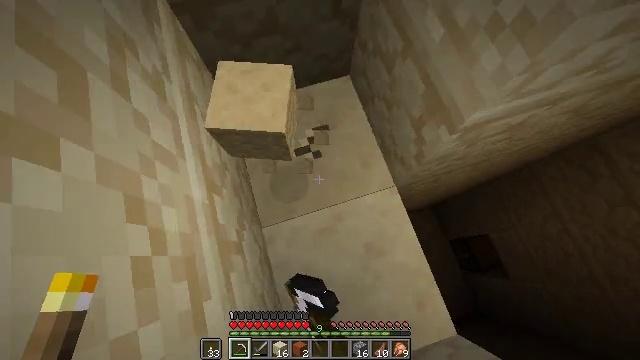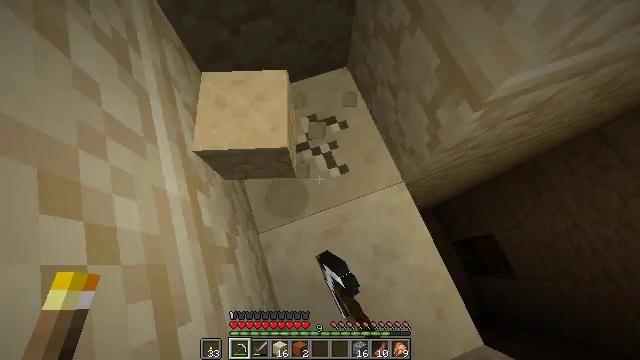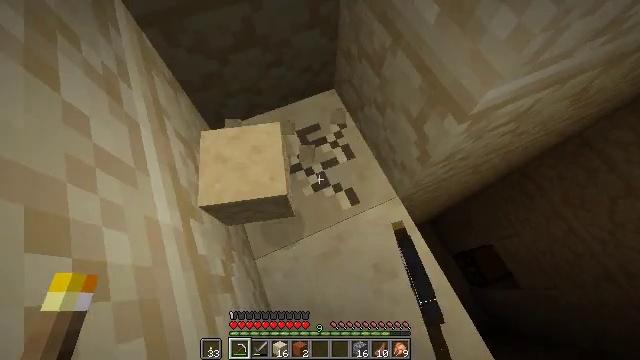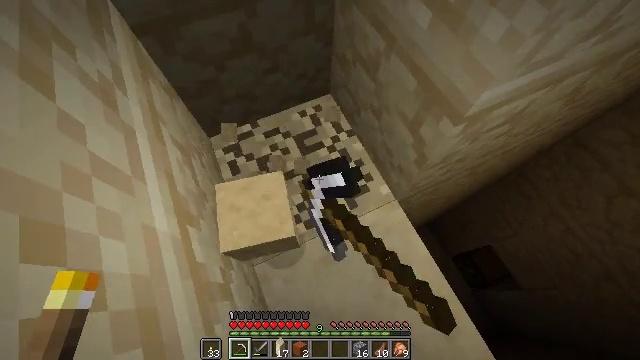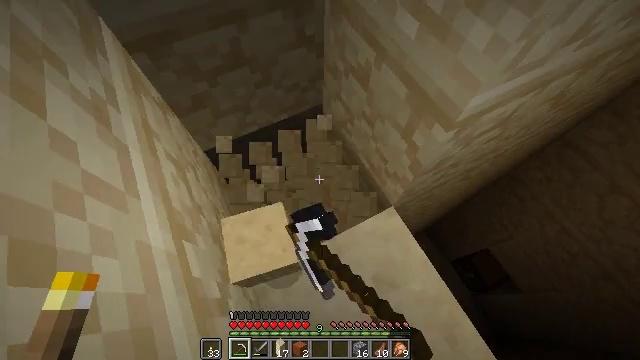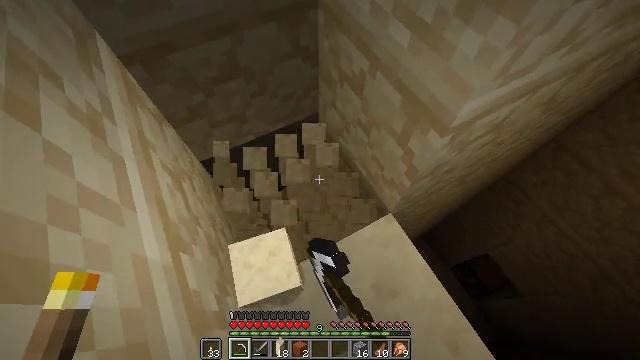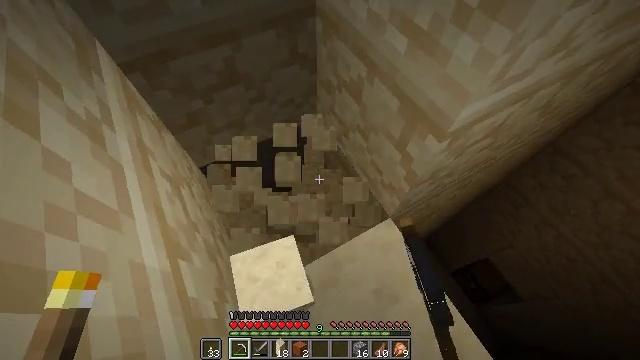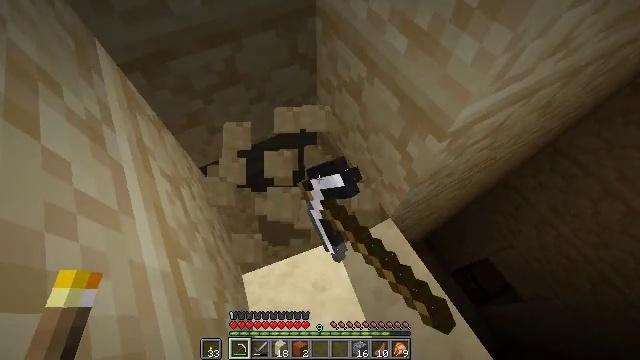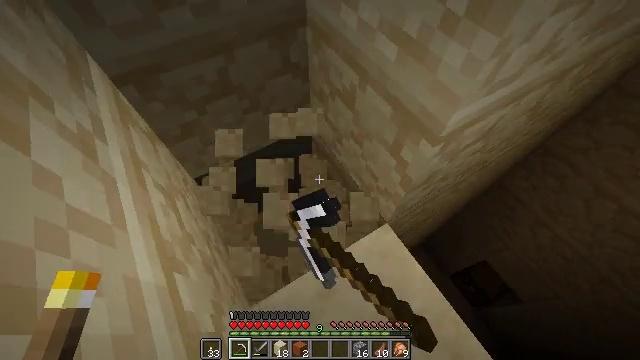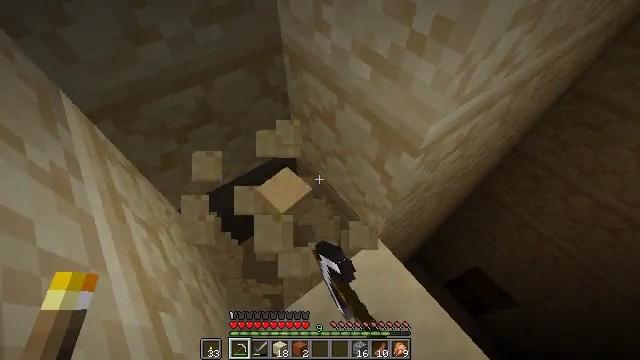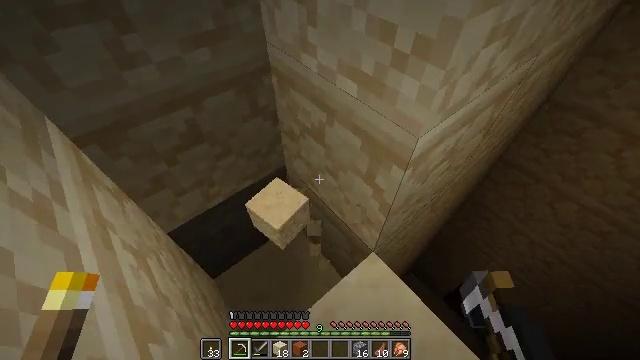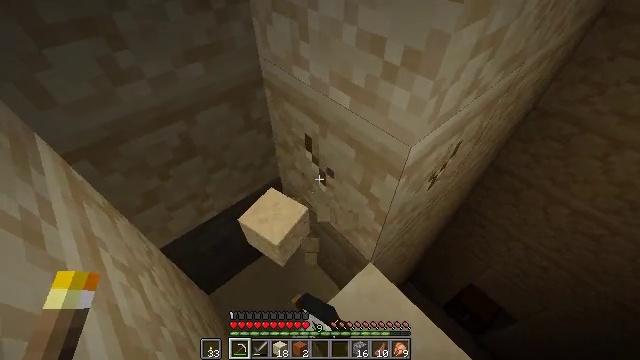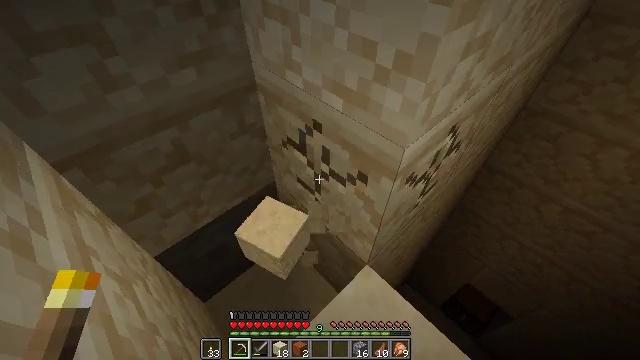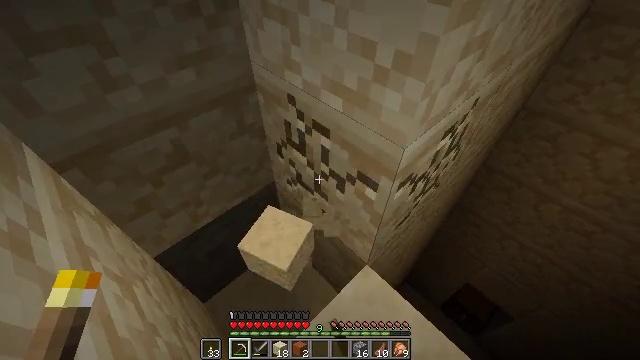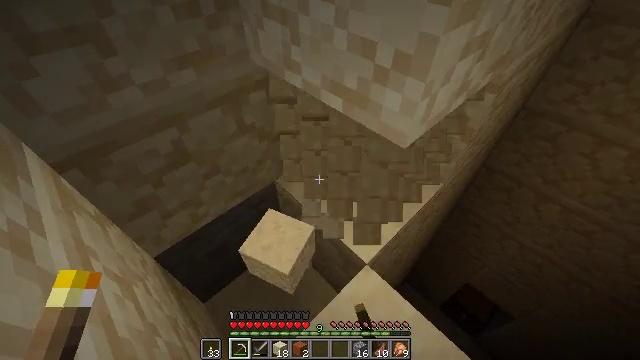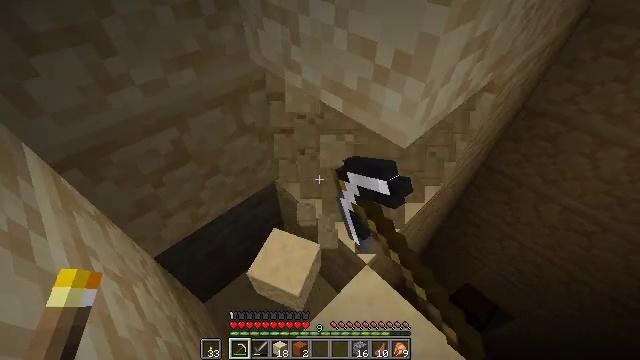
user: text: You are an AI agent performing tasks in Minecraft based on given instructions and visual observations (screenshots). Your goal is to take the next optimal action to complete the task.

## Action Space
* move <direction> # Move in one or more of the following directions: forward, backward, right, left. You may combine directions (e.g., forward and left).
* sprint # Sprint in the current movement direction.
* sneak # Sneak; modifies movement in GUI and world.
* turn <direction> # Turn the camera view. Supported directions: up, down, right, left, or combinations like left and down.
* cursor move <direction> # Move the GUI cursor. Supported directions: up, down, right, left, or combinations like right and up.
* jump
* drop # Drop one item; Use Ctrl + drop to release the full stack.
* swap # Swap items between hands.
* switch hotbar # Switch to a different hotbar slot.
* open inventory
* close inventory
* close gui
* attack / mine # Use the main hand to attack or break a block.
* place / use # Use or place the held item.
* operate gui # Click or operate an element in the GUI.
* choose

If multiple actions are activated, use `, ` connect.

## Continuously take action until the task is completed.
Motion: motion action
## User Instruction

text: Gather sandstone from the desert.
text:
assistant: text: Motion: turn right and up, attack / mine
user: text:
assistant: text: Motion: turn right and up, attack / mine
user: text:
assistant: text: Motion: turn right and up, attack / mine
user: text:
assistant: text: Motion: turn right and up, attack / mine
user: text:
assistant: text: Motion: turn right and up, attack / mine
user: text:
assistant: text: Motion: turn up, attack / mine
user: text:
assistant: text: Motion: attack / mine
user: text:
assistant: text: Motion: turn right and up, attack / mine
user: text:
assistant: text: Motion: turn right and up, attack / mine
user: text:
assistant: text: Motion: turn right and up, attack / mine
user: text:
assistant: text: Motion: turn right and up, attack / mine
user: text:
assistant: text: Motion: turn right, attack / mine
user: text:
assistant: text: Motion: attack / mine
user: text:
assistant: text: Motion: attack / mine
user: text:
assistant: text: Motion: attack / mine
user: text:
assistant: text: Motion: turn right, attack / mine
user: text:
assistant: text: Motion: turn right and down, attack / mine
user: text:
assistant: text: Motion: turn right and down, attack / mine
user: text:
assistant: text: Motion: turn right, attack / mine
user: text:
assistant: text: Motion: turn right, attack / mine
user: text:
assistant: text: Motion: move left, turn right, attack / mine
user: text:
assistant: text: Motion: move left, turn right and down, attack / mine
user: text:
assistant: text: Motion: move left, turn right, attack / mine
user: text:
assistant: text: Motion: move forward and move left, turn right, attack / mine
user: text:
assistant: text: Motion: move forward and move left, turn right, attack / mine
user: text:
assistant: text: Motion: move forward, turn right, attack / mine
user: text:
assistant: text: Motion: move forward, turn right, attack / mine
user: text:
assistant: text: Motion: turn right, attack / mine
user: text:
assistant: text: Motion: turn right, attack / mine
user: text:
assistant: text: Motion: attack / mine